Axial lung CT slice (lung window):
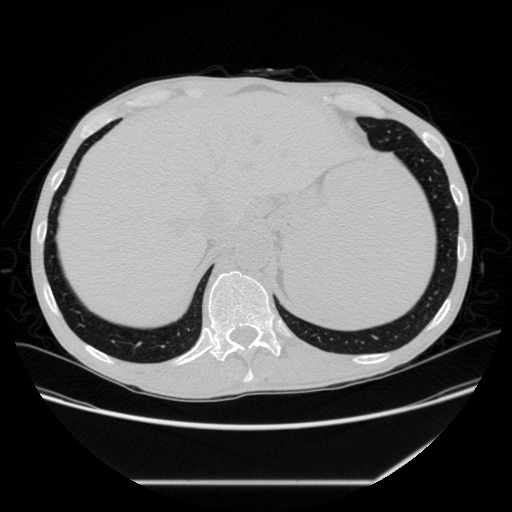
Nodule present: no